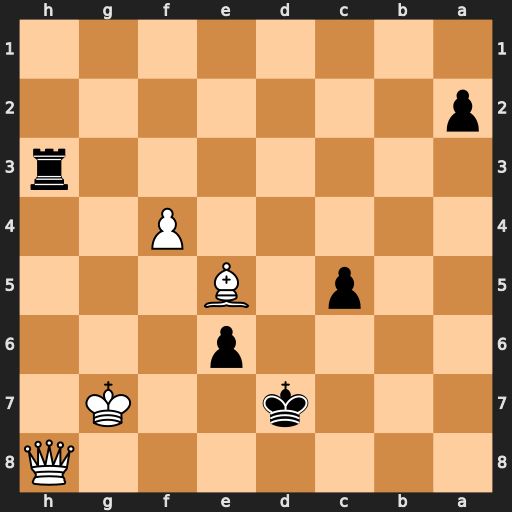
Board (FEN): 7Q/3k2K1/4p3/2p1B3/5P2/7r/p7/8
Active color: b
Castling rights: -
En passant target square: -
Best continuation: Rxh8 Kxh8 Kc6 Kg7 Kb5 Kf6 Kb4 Kxe6 c4 f5 c3 f6 a1=Q f7 Qa2+